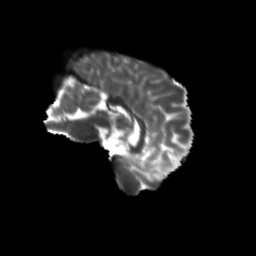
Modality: T2w
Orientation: sagittal
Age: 13
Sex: male
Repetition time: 9.512 s
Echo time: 0.089 s